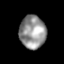
Tissue: lung
Cell type: Epithelial cells
Senescence score: 0.2317
Nuclear area (px): 855
Mean DAPI intensity: 146.127